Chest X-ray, PA view. Patient: 30 years old, sex M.
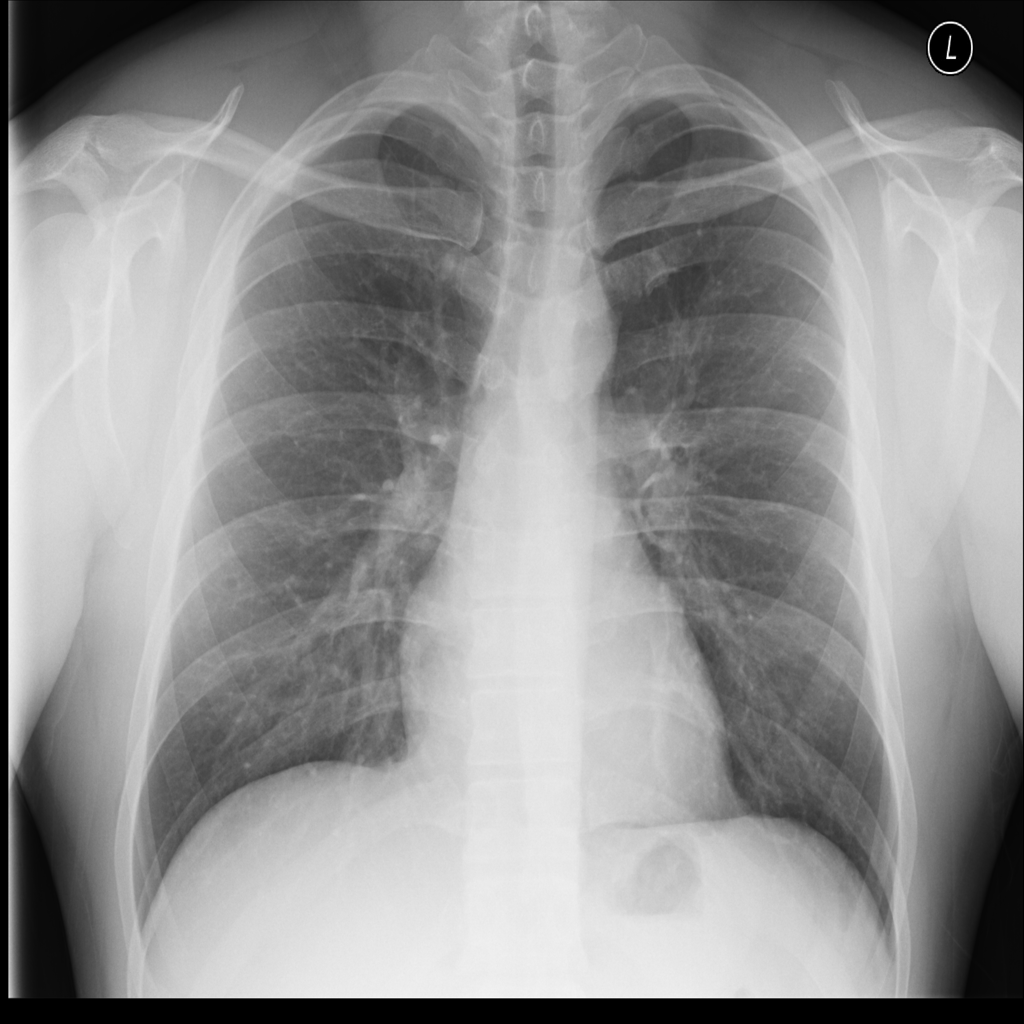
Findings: No Finding